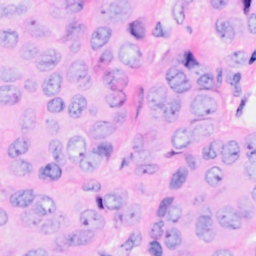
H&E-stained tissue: Breast